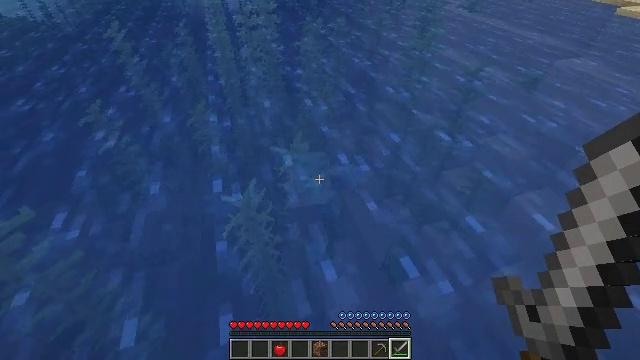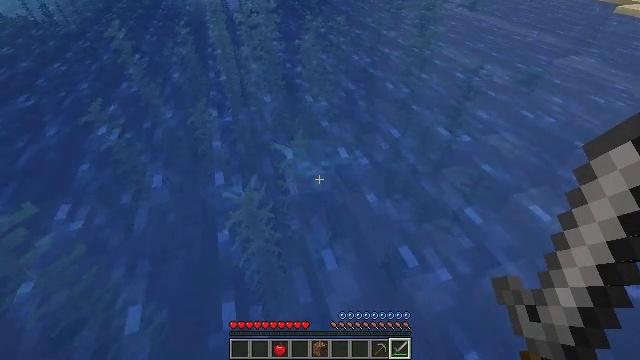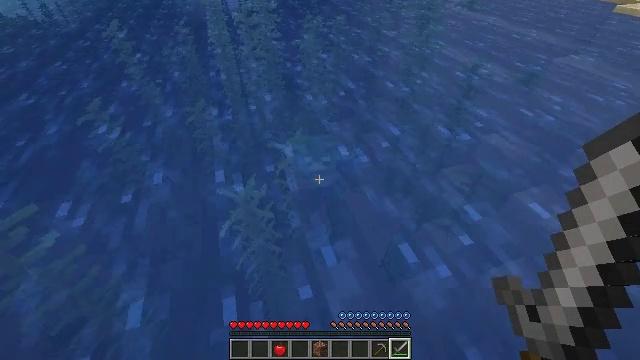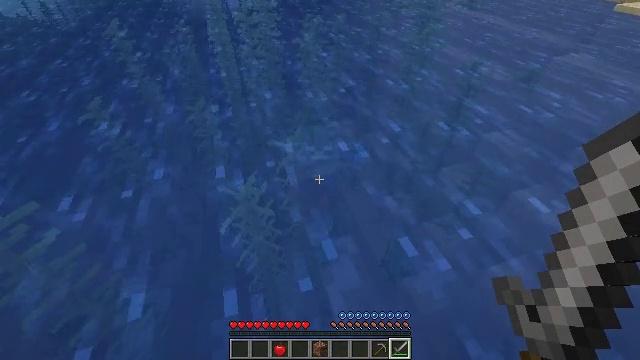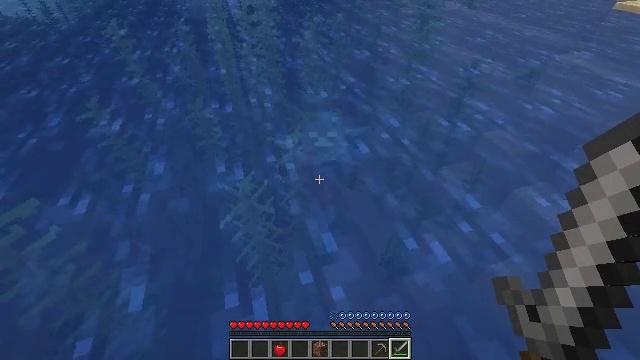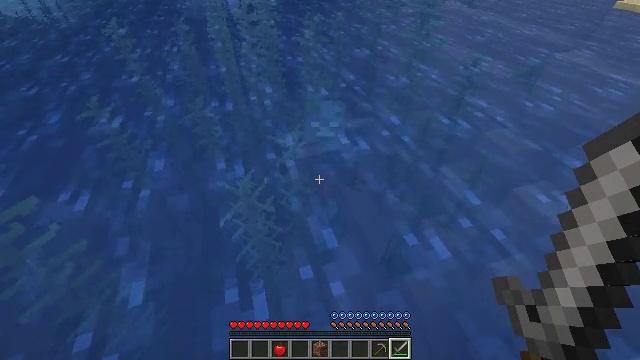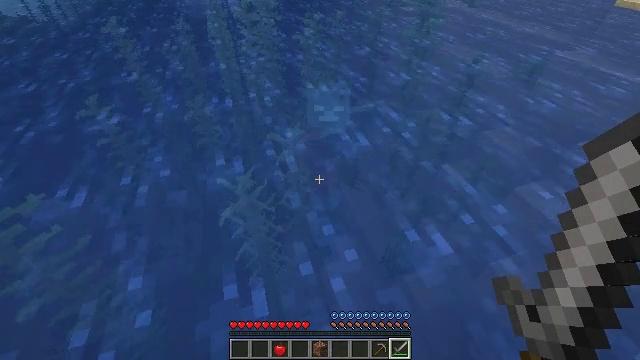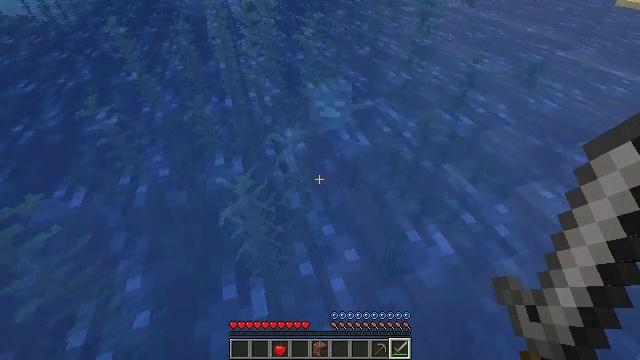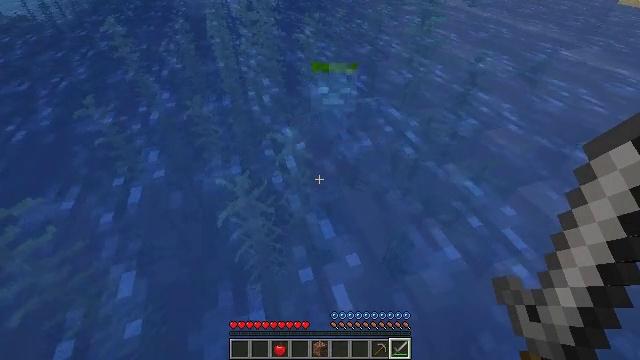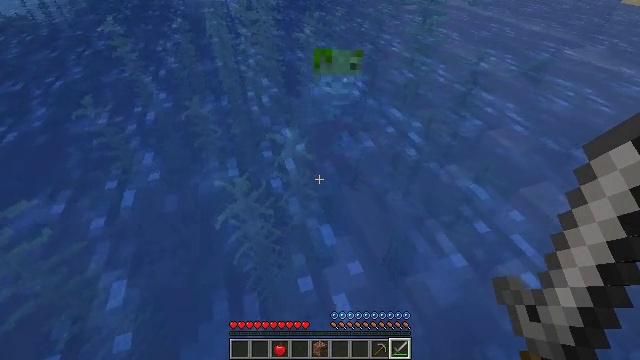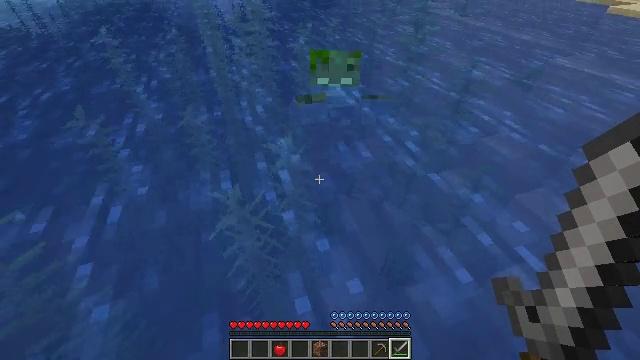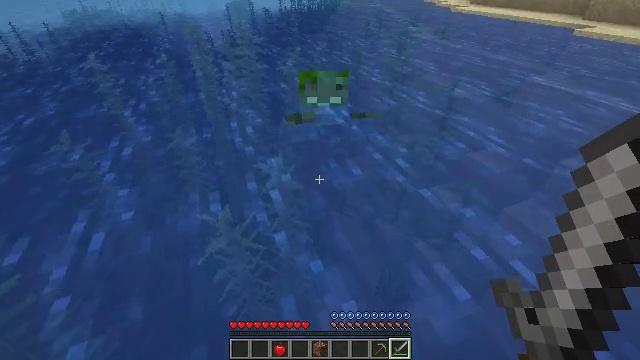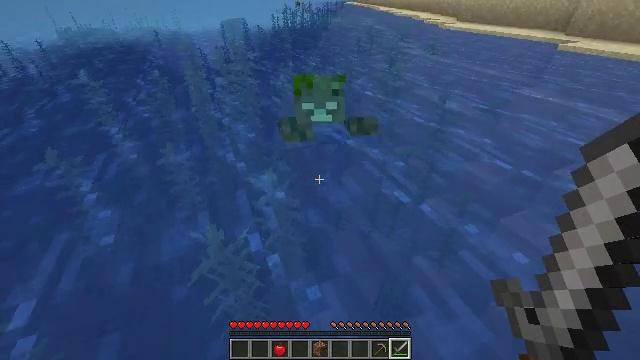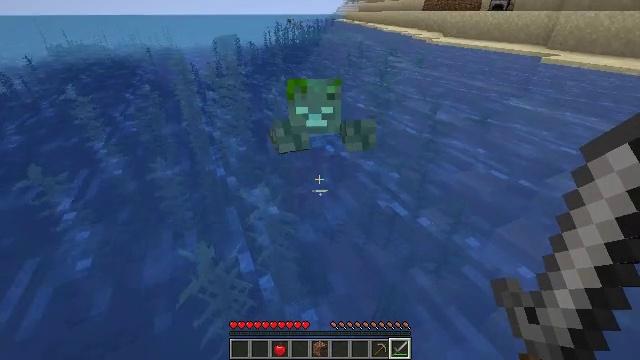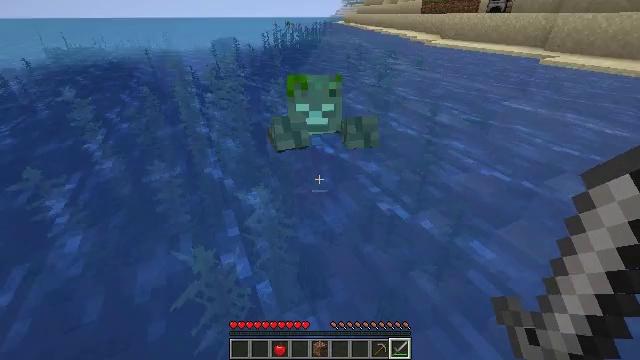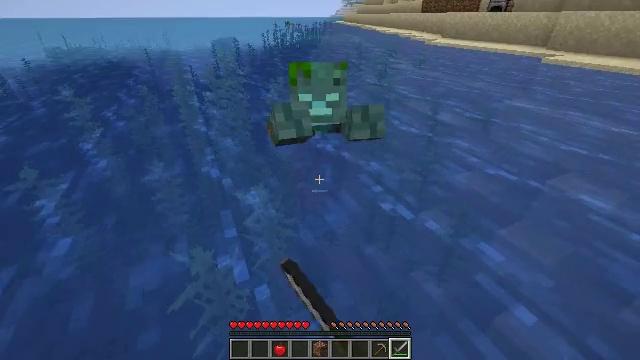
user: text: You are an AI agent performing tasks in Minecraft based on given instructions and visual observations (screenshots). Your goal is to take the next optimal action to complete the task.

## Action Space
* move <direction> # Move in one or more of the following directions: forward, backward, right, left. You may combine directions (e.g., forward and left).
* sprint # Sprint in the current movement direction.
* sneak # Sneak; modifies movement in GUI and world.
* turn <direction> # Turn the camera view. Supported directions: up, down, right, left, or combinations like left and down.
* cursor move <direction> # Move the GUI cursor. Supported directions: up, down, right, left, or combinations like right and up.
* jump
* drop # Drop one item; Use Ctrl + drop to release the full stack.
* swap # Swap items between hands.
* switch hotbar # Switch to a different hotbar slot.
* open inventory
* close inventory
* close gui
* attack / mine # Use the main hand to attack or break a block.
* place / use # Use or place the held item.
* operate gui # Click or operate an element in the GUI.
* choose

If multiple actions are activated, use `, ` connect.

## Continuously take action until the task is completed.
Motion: motion action
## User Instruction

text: Kill a drowned.
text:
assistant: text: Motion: no_op
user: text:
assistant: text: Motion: no_op
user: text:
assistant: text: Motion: no_op
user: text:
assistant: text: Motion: no_op
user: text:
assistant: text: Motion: no_op
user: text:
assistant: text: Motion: move forward
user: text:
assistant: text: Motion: move forward
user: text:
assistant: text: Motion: move forward
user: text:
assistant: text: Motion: move forward
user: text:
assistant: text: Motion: move forward, turn right and up
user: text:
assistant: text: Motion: move forward, turn right and up
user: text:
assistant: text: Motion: turn right and up
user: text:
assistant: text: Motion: turn right and up
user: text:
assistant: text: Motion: attack / mine
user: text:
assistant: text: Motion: attack / mine
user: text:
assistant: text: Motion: turn up, attack / mine
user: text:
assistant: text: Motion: turn up
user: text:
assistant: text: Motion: no_op
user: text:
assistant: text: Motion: no_op